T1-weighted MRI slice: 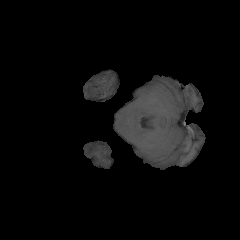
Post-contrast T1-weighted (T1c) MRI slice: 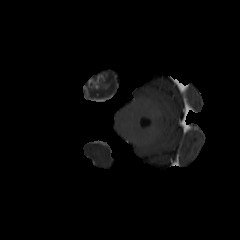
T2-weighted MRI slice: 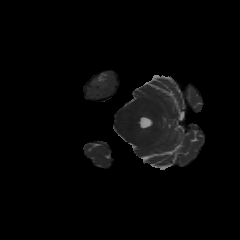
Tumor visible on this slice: yes